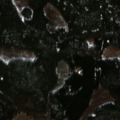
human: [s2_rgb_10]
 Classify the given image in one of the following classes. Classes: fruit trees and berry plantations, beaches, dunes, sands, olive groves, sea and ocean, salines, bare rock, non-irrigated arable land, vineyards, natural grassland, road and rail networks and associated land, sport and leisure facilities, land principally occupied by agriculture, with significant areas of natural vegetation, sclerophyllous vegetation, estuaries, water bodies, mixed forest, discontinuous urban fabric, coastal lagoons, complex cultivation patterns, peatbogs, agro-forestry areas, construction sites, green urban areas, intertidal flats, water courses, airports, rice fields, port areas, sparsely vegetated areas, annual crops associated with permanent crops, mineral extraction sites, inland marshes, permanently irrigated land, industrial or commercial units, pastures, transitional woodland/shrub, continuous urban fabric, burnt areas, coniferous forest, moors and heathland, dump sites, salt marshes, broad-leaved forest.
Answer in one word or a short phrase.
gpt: non-irrigated arable land, coniferous forest, mixed forest